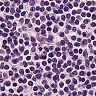
Metastatic tissue present: no